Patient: sex M, age 37
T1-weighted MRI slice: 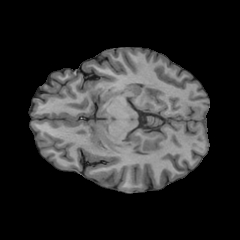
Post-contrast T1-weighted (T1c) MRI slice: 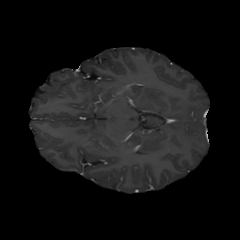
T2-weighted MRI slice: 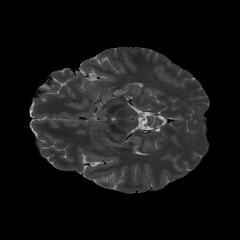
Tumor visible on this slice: no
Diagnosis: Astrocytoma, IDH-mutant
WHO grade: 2